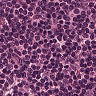
Metastatic tissue present: no